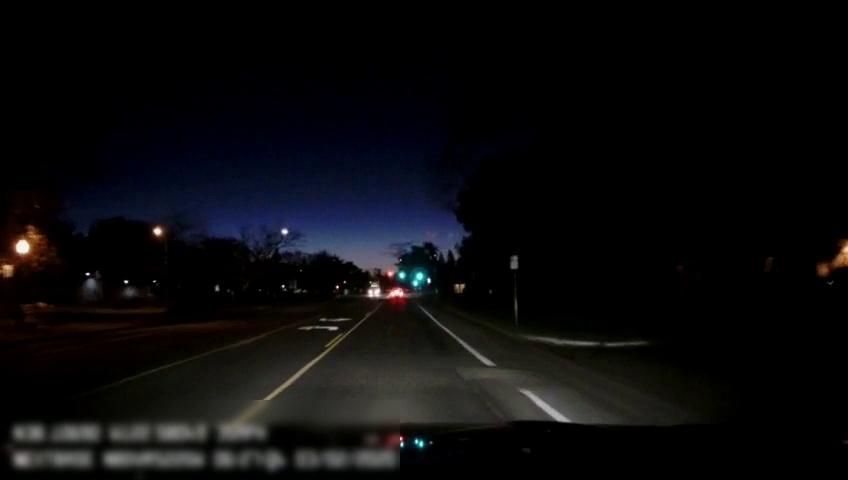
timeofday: Night
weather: Cloudy
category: Drivable Space
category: Vehicles | Truck
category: Lanes | Current Lane
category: Lanes | Opposite Lane
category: Lanes | Current Lane